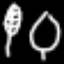
Label: leaf